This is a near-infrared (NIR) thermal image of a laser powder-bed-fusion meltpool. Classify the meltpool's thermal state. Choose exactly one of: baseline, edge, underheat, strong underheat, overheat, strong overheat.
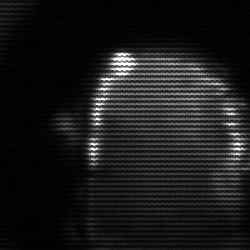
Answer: baseline